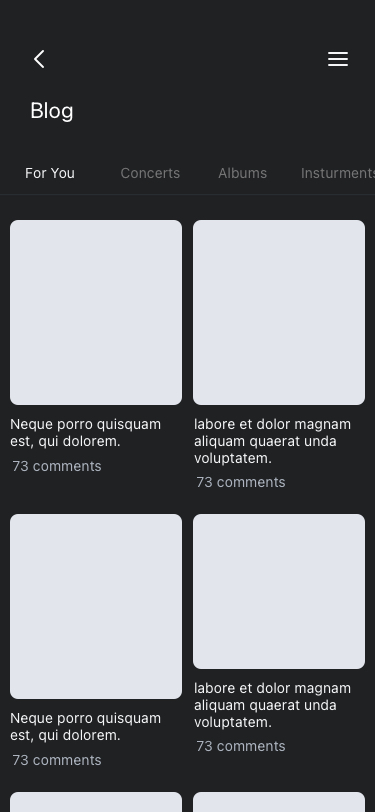
Text in this UI design:
labore et dolor magnam aliquam quaerat unda voluptatem.
73 comments
Neque porro quisquam est, qui dolorem.
73 comments
labore et dolor magnam aliquam quaerat unda voluptatem.
73 comments
Neque porro quisquam est, qui dolorem.
73 comments
For You
Concerts
Albums
Insturments
Blog